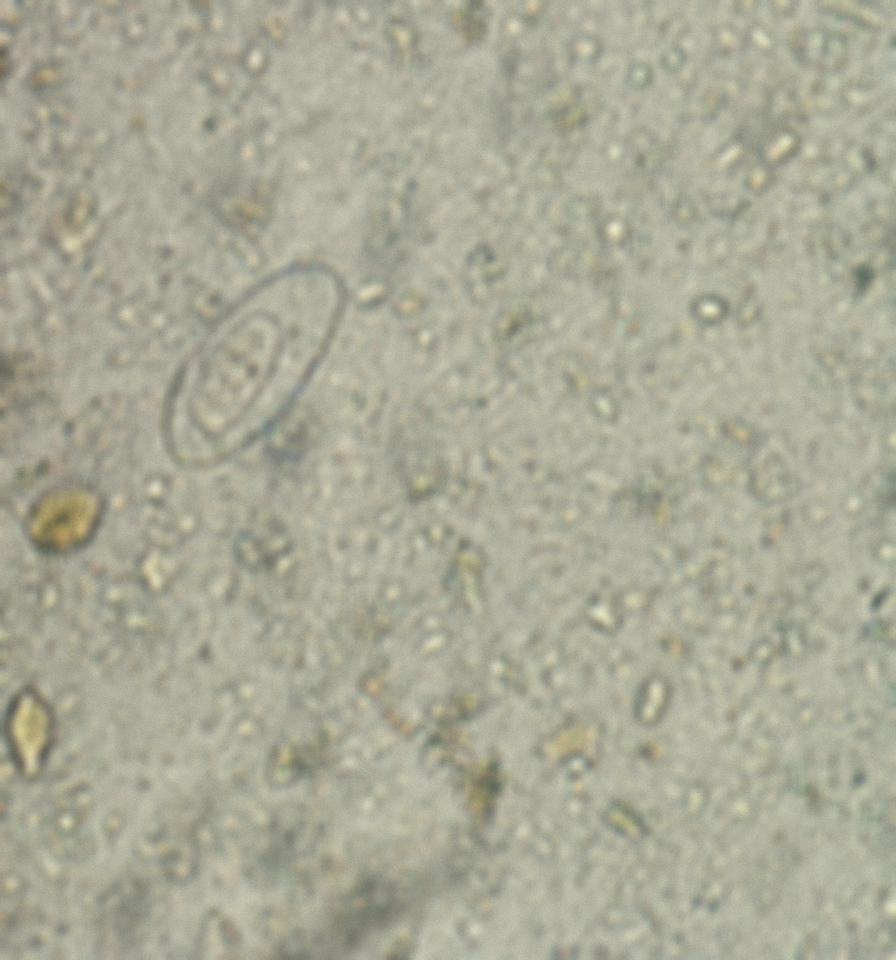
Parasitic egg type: Enterobius vermicularis